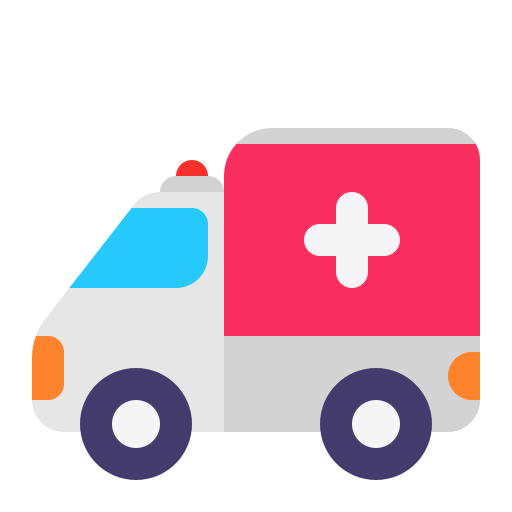
ambulance flat